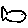
Label: fish